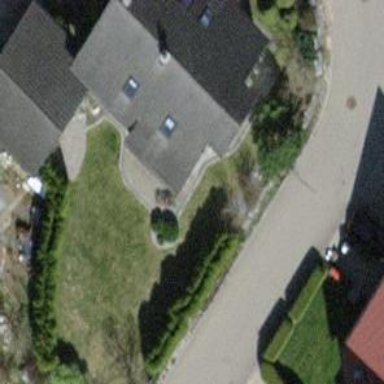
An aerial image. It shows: Hedge barrier.